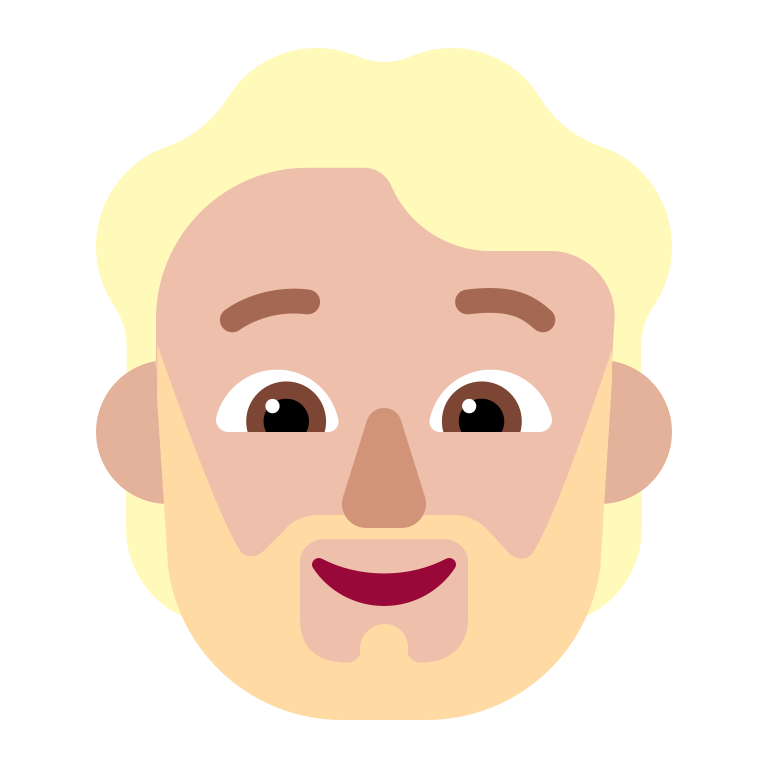
person beard flat  light